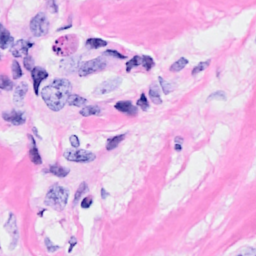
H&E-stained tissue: Breast